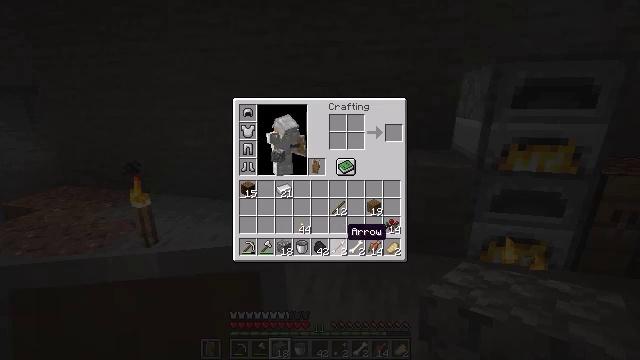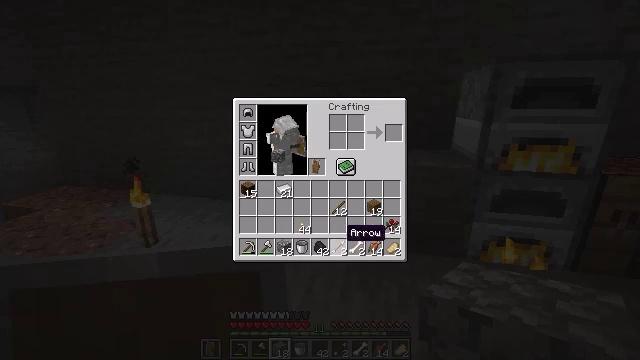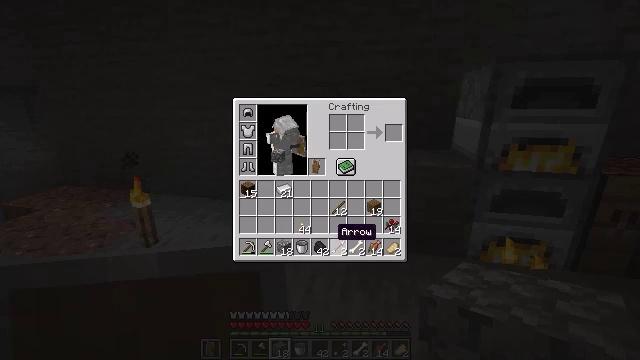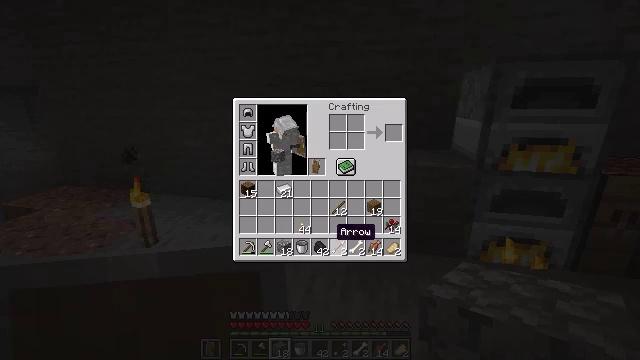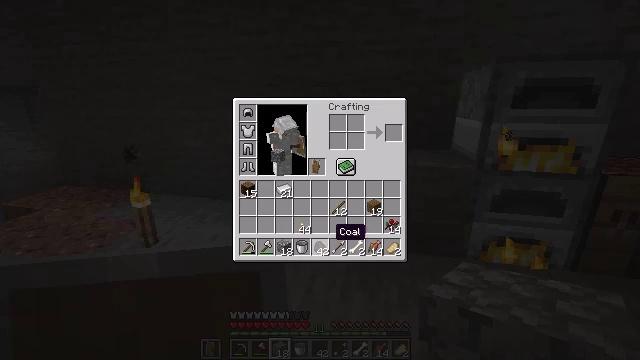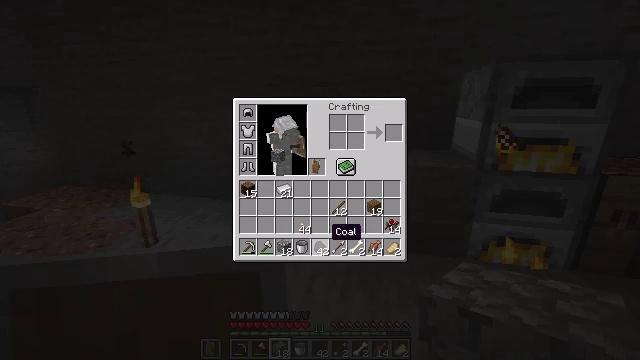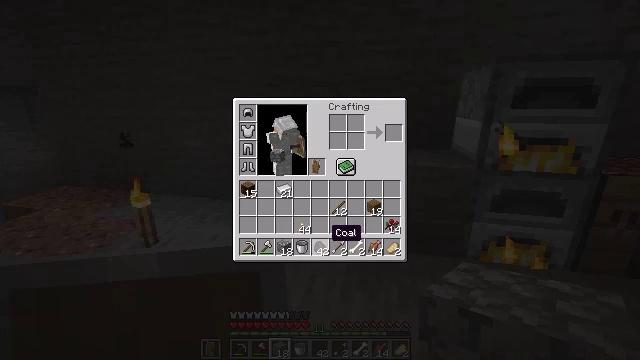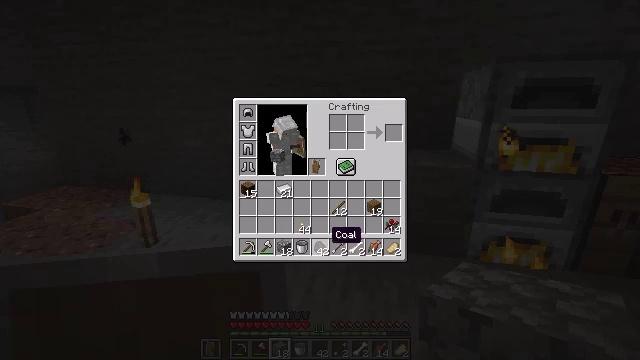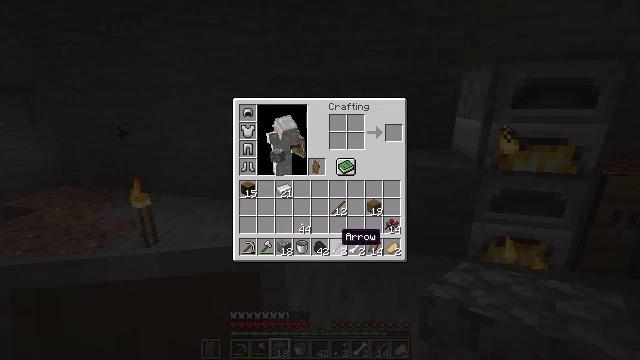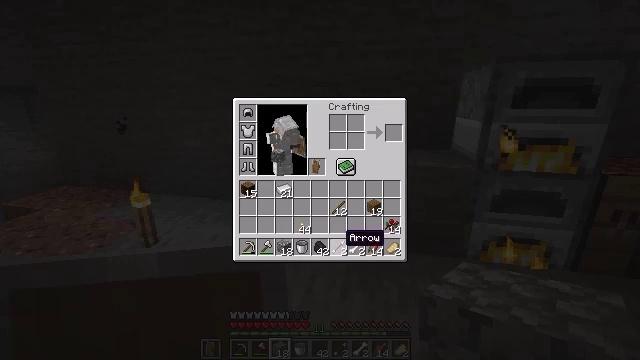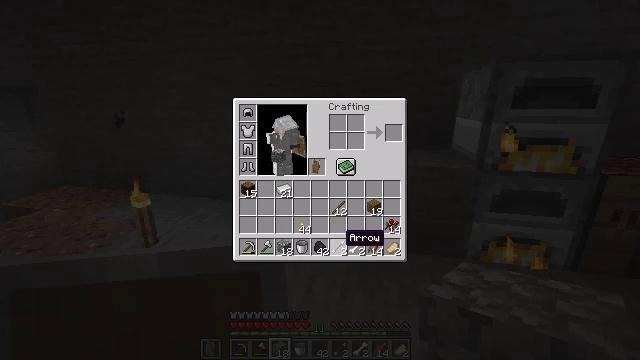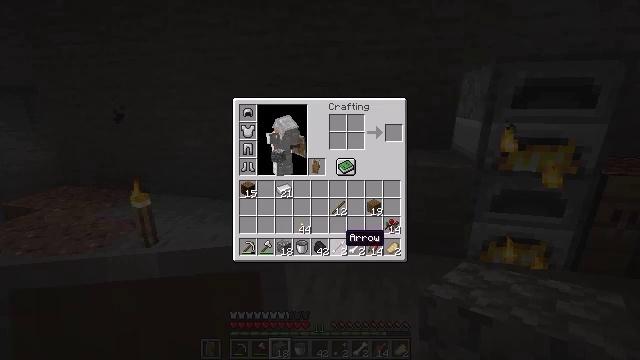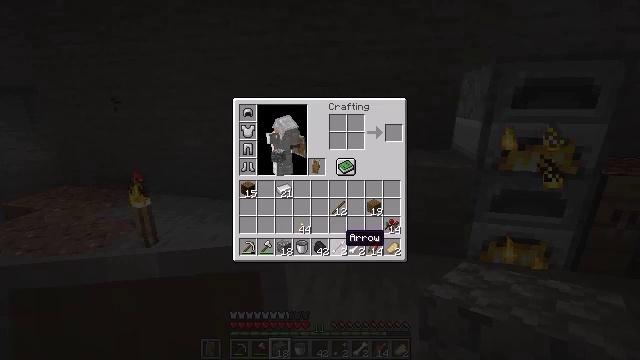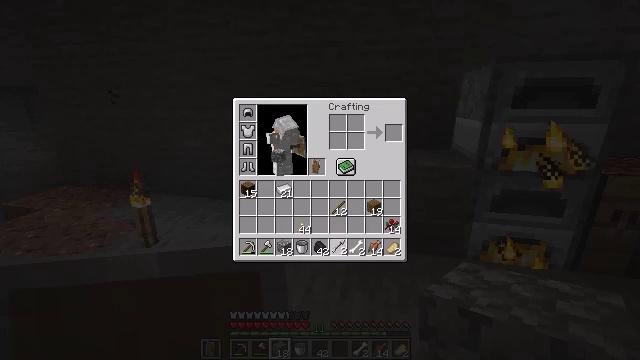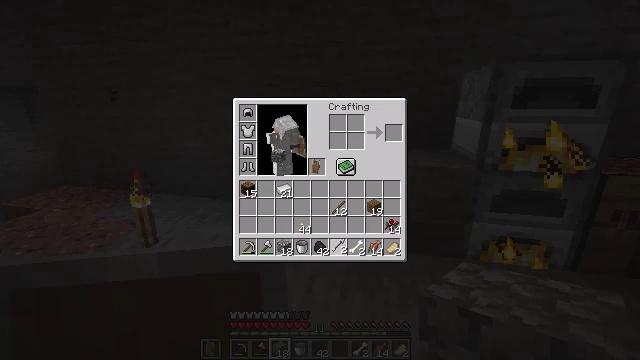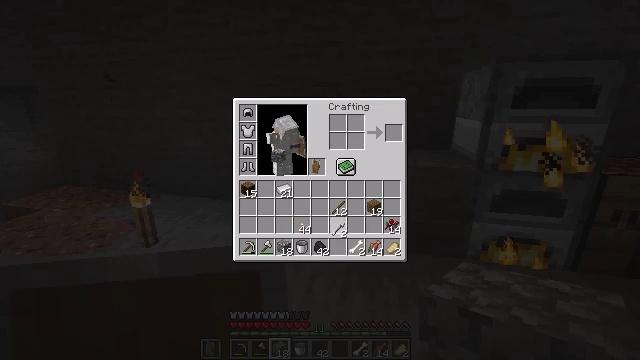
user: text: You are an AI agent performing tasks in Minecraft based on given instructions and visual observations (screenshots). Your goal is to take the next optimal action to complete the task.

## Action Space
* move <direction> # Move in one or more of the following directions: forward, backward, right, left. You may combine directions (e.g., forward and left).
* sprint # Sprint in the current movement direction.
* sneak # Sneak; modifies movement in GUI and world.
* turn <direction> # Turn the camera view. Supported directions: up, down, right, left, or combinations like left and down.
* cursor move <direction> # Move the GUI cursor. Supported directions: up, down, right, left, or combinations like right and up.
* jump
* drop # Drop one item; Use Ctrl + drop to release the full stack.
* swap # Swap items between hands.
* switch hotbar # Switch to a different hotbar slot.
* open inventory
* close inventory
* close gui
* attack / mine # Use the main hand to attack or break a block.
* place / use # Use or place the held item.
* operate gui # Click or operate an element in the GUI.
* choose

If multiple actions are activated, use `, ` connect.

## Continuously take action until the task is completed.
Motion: motion action
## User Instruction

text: Remove a bone from the inventory.
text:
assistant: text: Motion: no_op
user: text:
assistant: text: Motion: cursor move left
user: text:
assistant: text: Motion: no_op
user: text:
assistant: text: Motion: no_op
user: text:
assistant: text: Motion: no_op
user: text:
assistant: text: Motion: no_op
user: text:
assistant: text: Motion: no_op
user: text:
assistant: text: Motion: cursor move right
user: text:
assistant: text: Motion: no_op
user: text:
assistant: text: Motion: no_op
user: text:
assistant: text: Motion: no_op
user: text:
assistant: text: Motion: no_op
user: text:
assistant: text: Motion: operate gui
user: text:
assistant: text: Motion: operate gui
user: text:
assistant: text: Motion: cursor move up
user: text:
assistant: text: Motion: cursor move left and up
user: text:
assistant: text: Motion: cursor move left and up
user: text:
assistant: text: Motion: cursor move left
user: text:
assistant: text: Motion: no_op
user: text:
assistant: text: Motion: cursor move left
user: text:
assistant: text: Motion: no_op
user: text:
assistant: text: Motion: no_op
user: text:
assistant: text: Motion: no_op
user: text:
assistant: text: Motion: no_op
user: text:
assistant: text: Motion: no_op
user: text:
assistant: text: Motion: no_op
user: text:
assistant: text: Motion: no_op
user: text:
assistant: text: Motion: no_op
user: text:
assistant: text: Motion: operate gui
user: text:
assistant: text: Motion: operate gui